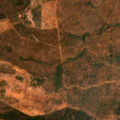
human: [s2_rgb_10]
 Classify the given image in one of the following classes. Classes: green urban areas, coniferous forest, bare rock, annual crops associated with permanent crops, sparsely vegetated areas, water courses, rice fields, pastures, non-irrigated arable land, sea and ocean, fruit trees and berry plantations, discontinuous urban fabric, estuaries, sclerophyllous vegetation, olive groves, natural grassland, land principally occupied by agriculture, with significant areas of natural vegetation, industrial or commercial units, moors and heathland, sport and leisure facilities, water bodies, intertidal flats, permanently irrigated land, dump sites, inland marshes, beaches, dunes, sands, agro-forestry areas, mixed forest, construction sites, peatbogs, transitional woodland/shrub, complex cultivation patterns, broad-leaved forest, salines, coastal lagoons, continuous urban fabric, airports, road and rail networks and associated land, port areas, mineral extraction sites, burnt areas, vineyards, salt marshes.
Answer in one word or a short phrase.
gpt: broad-leaved forest